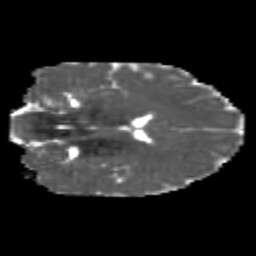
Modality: MD
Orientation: coronal
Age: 22
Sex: female
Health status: healthy
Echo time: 0.074 s